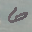
Label: 6